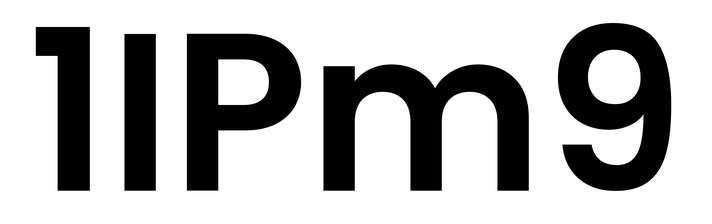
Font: Poppins-SemiBold